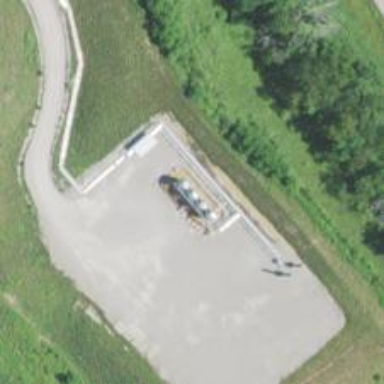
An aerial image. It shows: Storage tank with man-made structure.